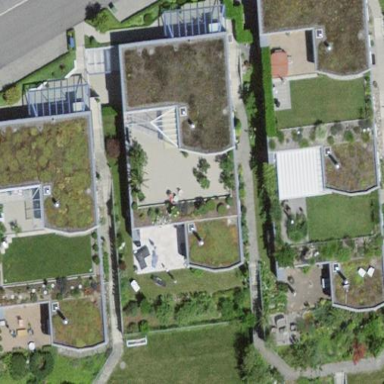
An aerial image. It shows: Residential building.